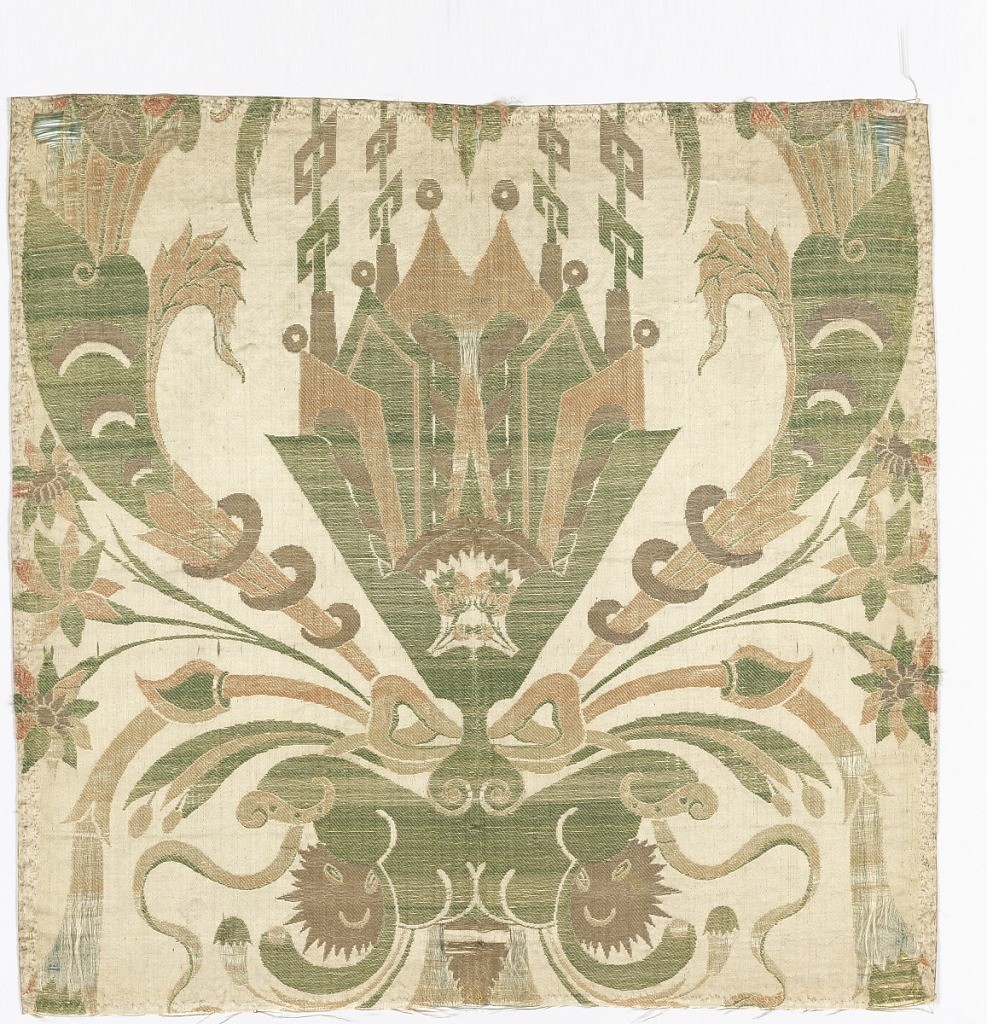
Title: Textile
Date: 17th century
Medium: silk, metallic yarns Technique: compound satin weave with supplementary weft patterning (brocaded)
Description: White satin ground brocaded with symmetrical design in gold, and green, coral and pink silk. Large, central fan-shaped ornamental motif with cornucopia and a bow. Backed with red silk and edged with gold metal lace.